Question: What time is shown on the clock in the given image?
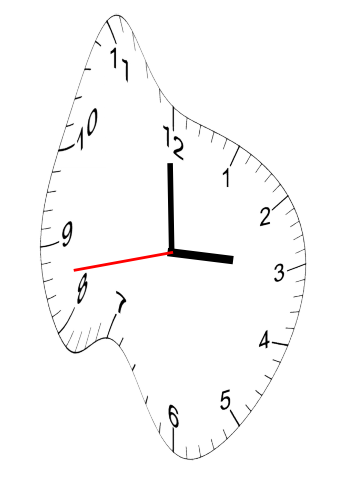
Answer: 02:59:43